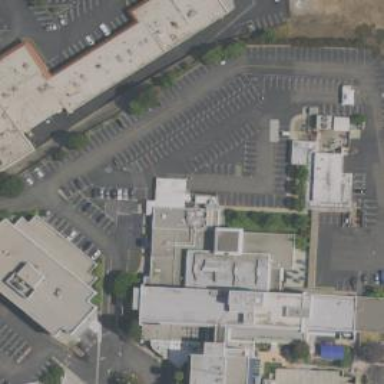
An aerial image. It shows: Healthcare clinic.